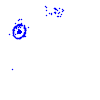
Particle: proton